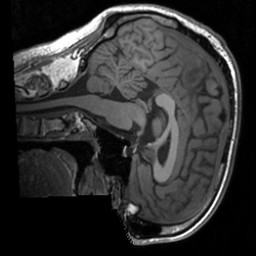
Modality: T1w
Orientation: sagittal
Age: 33
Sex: male
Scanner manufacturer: siemens
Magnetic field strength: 3 T
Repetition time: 1.9 s
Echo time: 0.00226 s